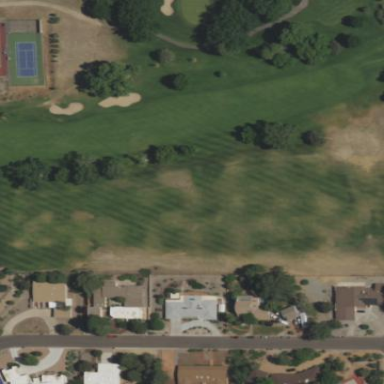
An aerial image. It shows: Lush green grass area used as driving range for golf.